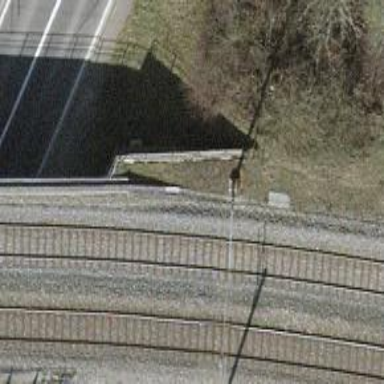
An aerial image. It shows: Arched railway bridge with electrified contact lines.